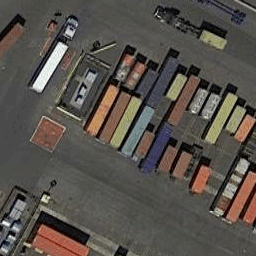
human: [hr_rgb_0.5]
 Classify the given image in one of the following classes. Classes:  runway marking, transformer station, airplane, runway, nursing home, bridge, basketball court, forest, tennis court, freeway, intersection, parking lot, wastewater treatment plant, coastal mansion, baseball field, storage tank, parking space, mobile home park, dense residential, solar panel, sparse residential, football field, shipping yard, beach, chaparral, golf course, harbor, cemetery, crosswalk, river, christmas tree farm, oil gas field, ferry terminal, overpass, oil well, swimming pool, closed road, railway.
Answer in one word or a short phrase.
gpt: shipping yard